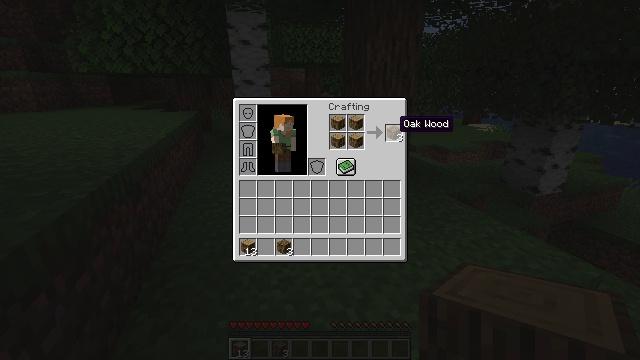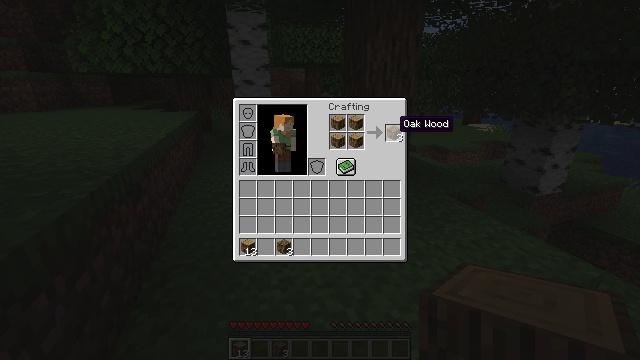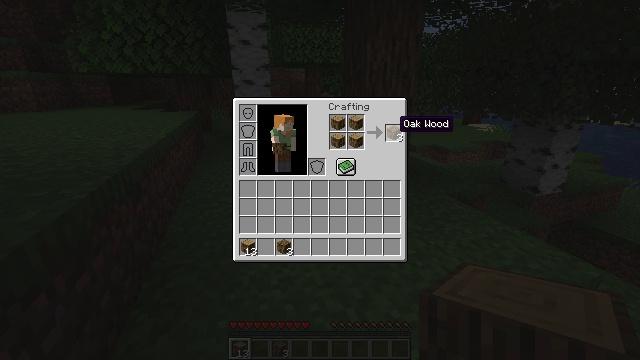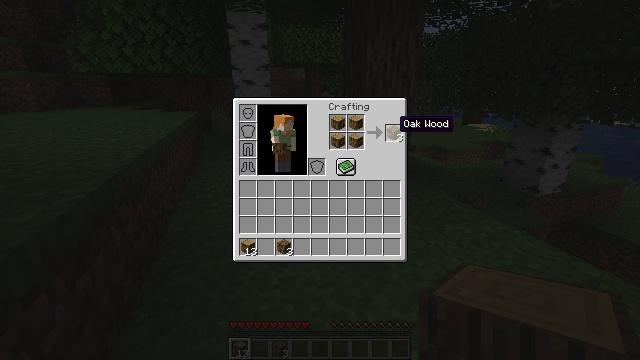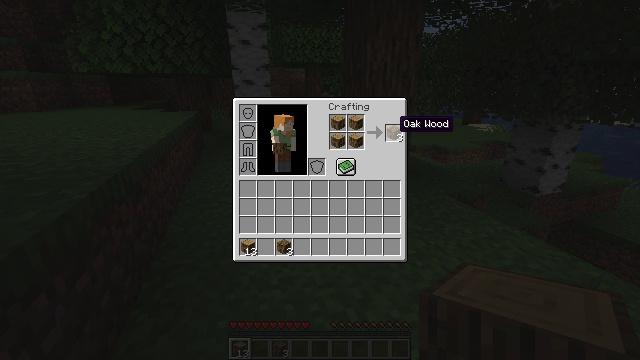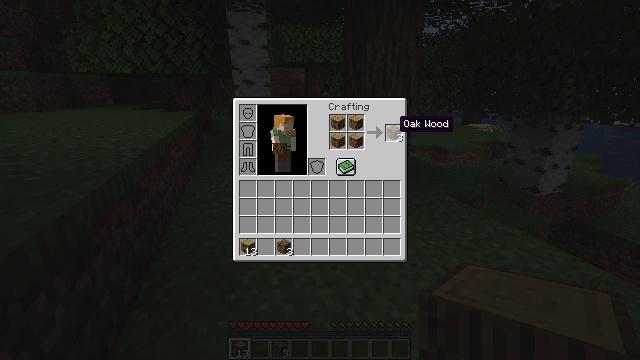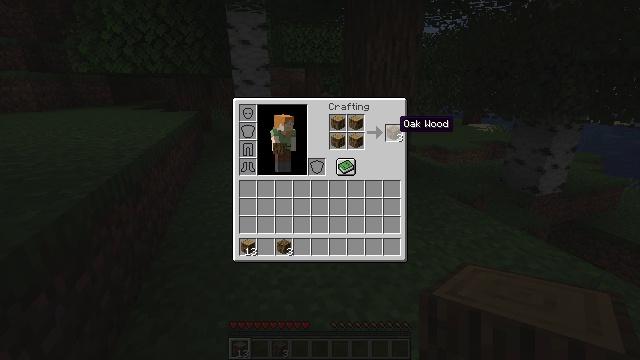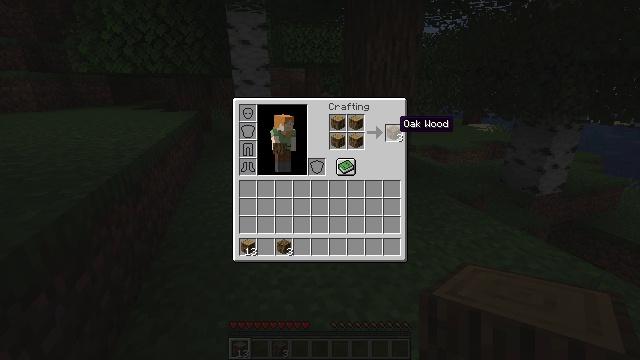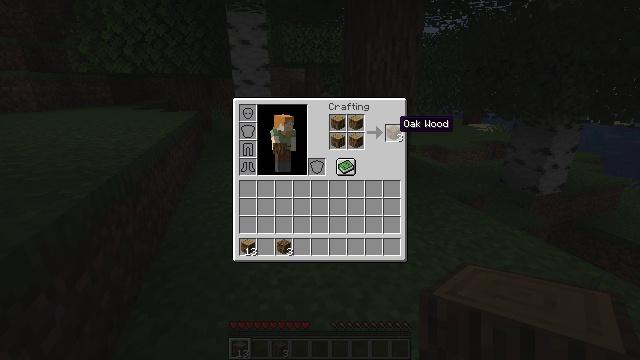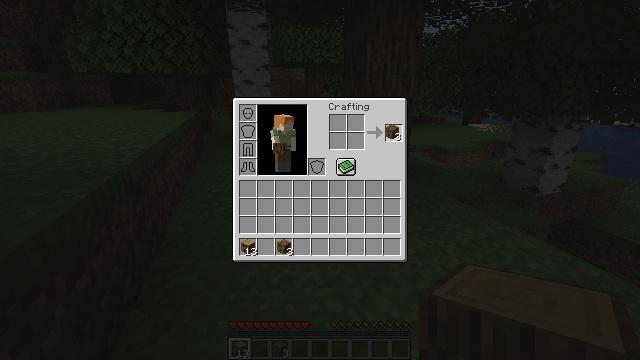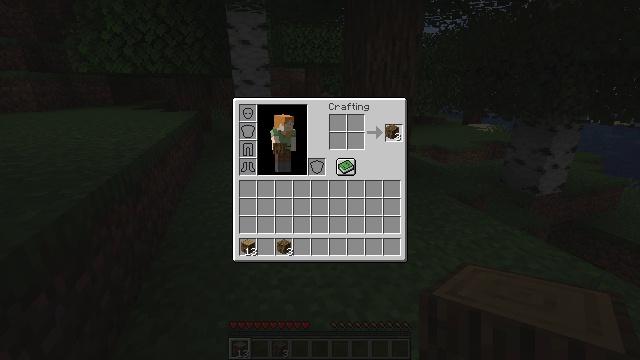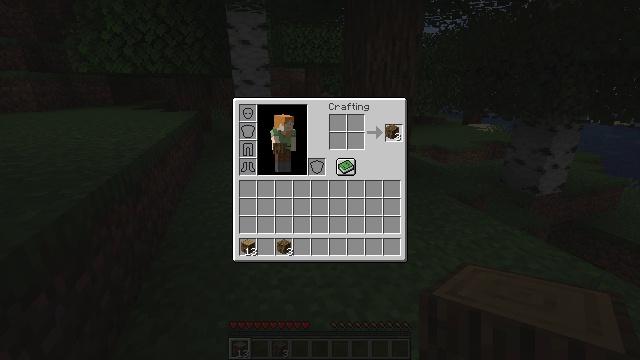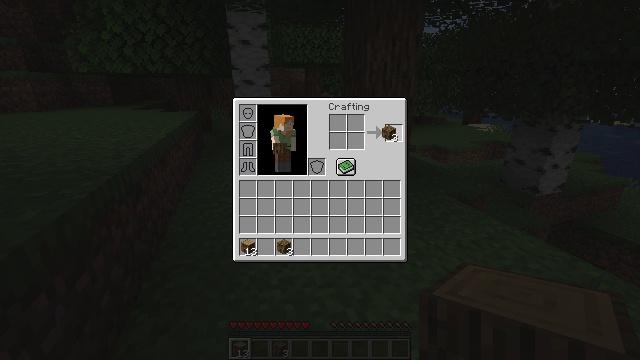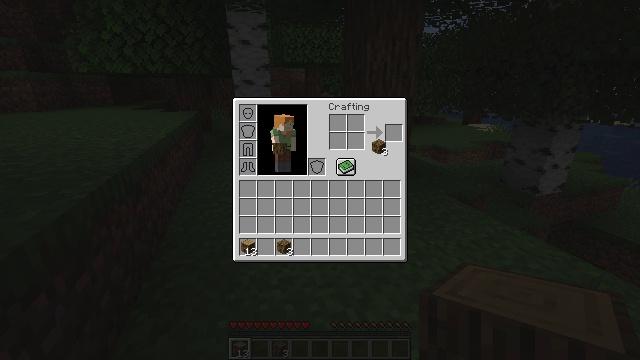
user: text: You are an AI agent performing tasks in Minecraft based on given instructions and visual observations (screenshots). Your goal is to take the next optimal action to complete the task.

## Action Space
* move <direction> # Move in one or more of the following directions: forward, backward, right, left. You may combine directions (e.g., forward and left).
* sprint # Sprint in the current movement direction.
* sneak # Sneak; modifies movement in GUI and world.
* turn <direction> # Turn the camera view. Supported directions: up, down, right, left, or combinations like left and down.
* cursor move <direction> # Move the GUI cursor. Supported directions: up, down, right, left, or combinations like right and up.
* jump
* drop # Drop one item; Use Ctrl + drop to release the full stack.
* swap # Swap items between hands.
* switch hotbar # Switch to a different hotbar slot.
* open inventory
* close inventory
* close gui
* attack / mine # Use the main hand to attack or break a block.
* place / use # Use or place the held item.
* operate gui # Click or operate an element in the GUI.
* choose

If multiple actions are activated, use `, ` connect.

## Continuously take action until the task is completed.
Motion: motion action
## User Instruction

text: Make oak wood using logs.
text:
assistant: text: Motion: no_op
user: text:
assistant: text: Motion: no_op
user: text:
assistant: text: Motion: no_op
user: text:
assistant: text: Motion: no_op
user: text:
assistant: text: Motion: no_op
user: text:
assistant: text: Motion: no_op
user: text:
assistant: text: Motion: no_op
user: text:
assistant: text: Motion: no_op
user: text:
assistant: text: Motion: operate gui
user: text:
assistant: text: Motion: operate gui
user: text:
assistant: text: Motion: no_op
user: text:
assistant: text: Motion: no_op
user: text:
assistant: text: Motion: cursor move left and down
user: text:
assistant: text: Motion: no_op